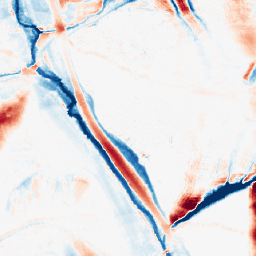
Category: morphological
Decomposition family: morphological_ellipse
Decomposition parameters: operation: average
width: 20
height: 50
Upsampling method: area
Upsampling parameters: scale: 2
Upsampling scale: 2